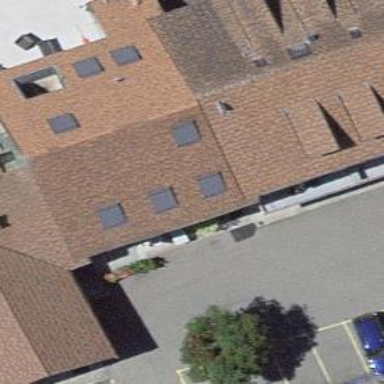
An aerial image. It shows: Restaurant.